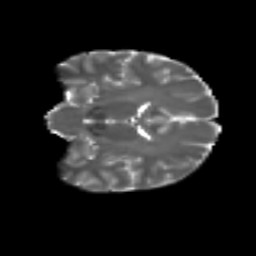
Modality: T2w
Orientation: coronal
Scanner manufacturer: siemens
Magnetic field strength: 3 T
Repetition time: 4.16 s
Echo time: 0.0806 s